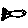
Label: fish